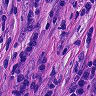
Metastatic tissue present: yes